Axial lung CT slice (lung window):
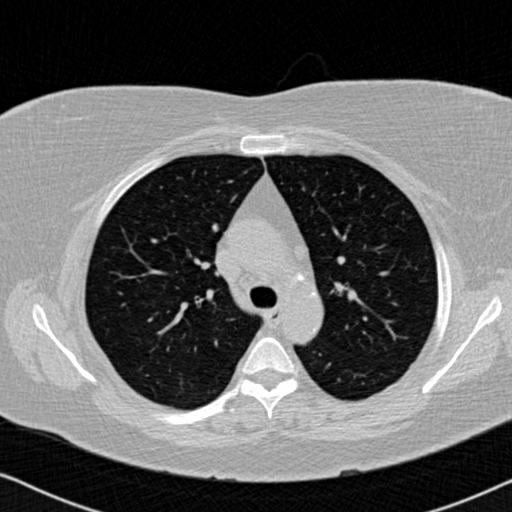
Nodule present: no